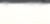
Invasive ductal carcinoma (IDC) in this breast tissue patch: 0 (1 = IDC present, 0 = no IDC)